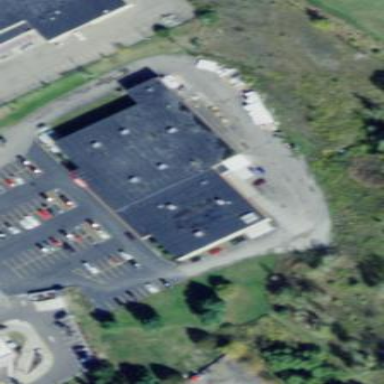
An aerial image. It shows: Country store in retail building.